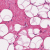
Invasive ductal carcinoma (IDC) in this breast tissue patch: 0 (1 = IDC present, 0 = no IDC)